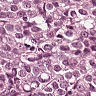
Metastatic tissue present: yes